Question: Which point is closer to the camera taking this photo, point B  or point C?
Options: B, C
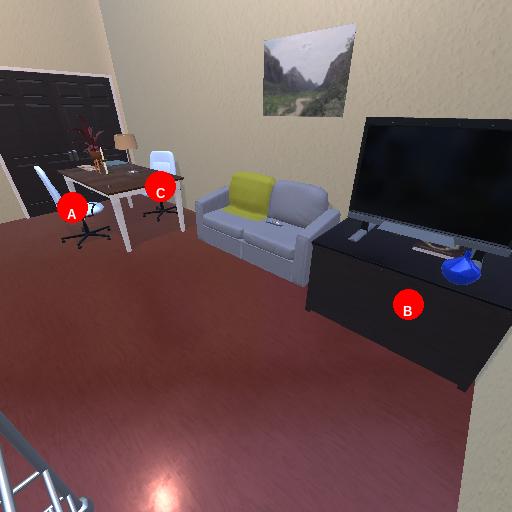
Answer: B